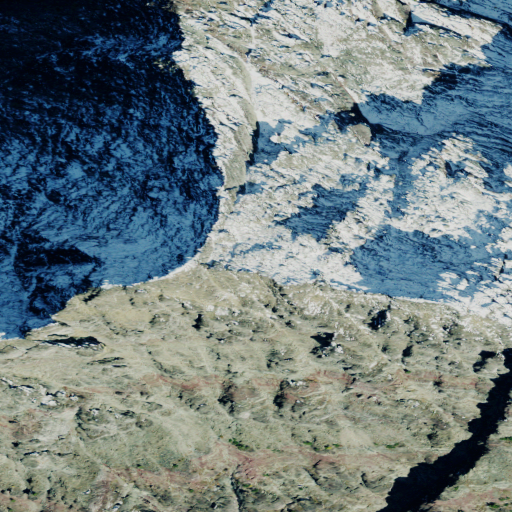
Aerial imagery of mountain in Montana named Parke Peak containing barren land and evergreen forest